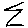
Label: zigzag